Interaction volume radius: 5 \u00c5
Interaction volume height: 25 \u00c5
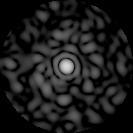
Disorder parameter: 0.8789